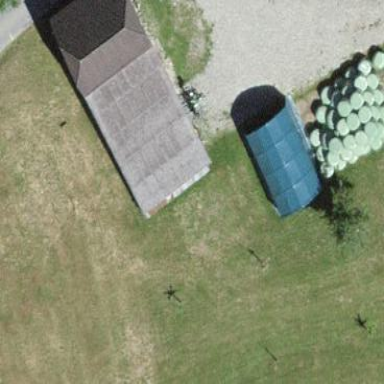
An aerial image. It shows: Rural barn.